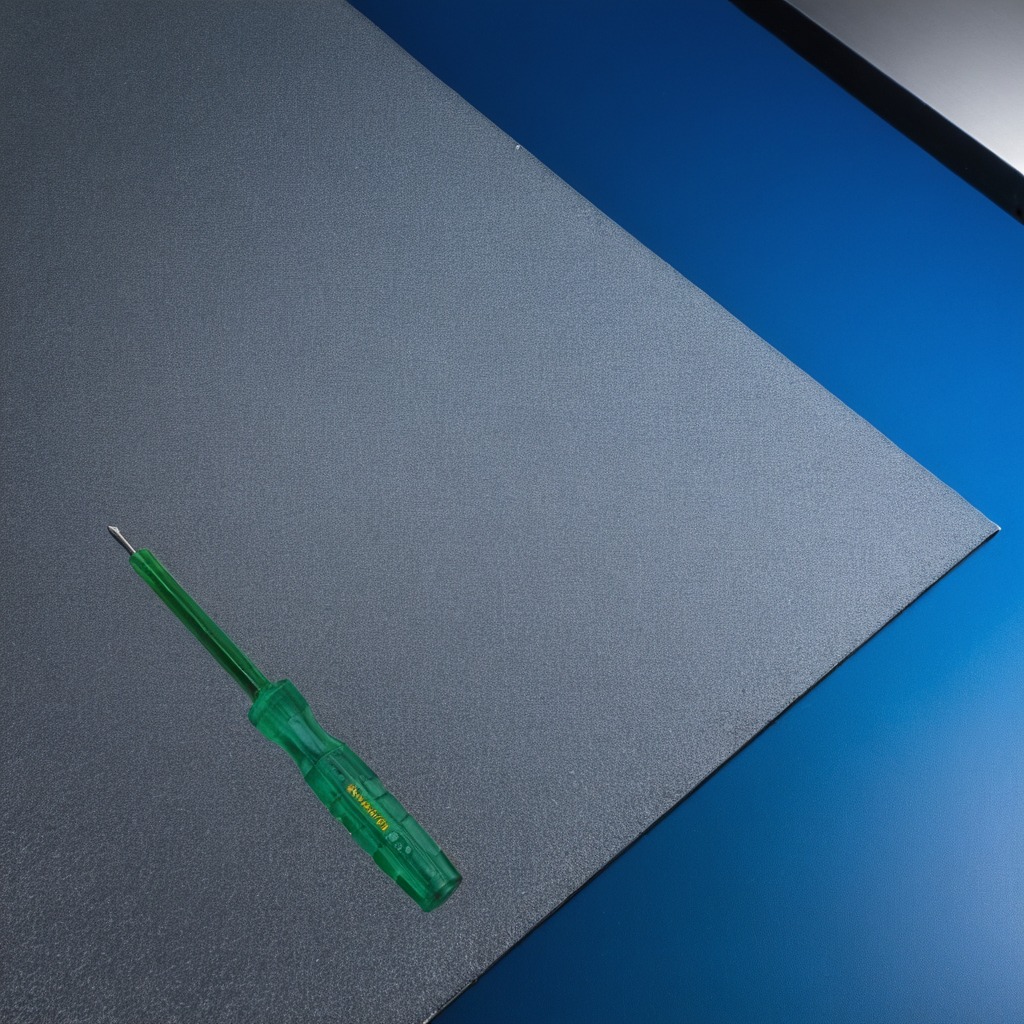
A screwdriver lies on a clean granite tabletop covered with a blue rubber mat inside a workshop under bright overhead lighting crisp shadows high clarity worn but beneath the mat